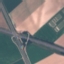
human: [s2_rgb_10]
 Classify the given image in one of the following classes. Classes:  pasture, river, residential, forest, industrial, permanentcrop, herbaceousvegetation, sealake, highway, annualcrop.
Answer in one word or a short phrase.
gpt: Highway